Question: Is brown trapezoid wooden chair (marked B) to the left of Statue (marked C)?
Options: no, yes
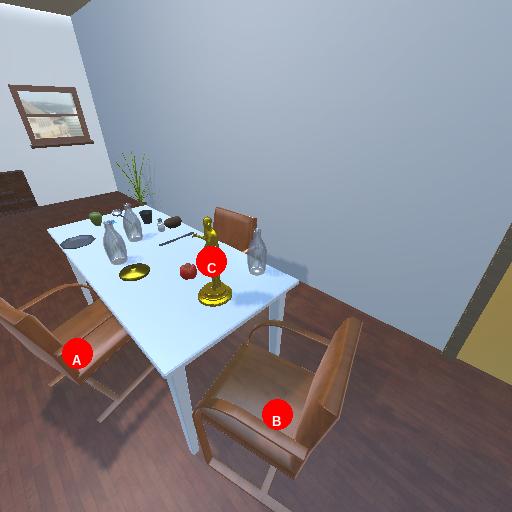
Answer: no